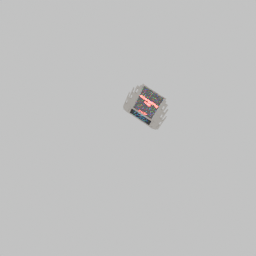
Label: nature